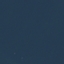
Land use / land cover class: SeaLake